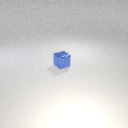
small blue metal cube